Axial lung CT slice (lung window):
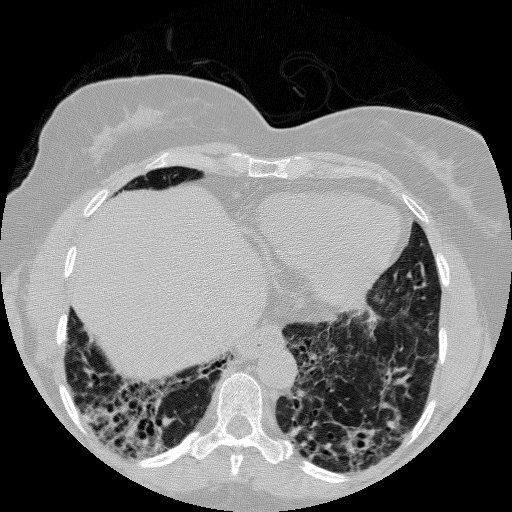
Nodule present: no